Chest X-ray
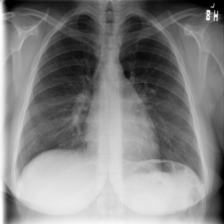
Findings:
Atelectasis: negative
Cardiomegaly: negative
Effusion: negative
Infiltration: negative
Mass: negative
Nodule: negative
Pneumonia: negative
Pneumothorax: negative
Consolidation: negative
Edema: negative
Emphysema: negative
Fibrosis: negative
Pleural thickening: negative
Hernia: negative